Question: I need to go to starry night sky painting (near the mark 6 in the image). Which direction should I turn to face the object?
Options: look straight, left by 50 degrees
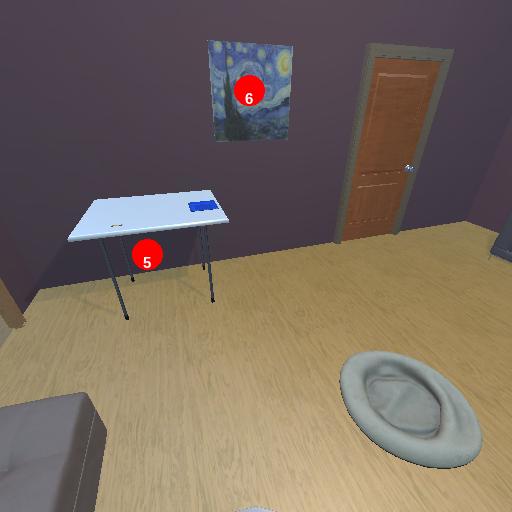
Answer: look straight